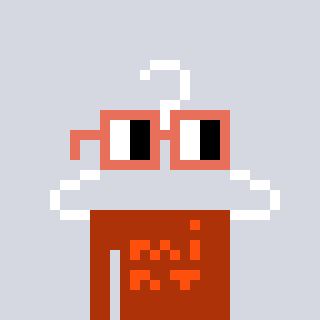
a pixel art character with square orange glasses, a hanger-shaped head and a hotbrown-colored body on a cool background